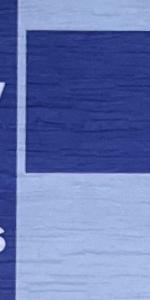
Label: Empty